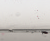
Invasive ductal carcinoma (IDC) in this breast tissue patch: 0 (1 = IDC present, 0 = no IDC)